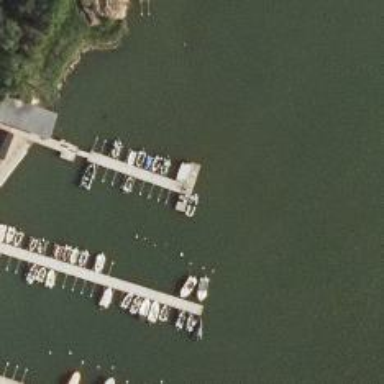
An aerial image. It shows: Pier with mooring facilities.